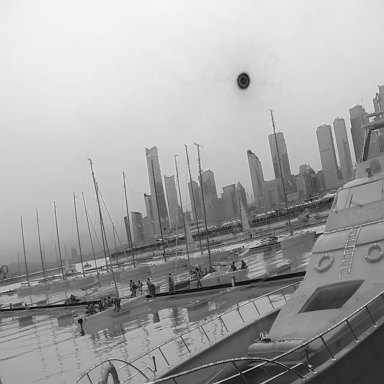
There are 11 sailboats in the infrared image.